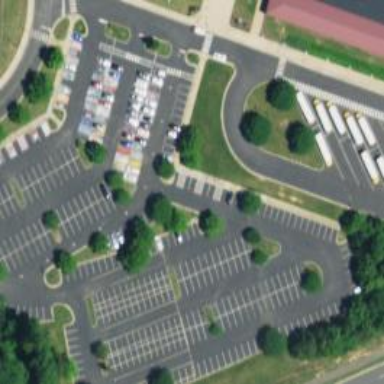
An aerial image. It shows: Parking space is available.